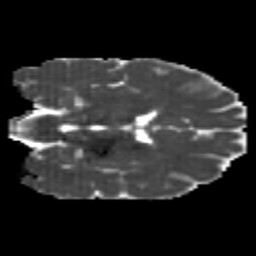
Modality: MD
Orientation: coronal
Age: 20
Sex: male
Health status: healthy
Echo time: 0.074 s